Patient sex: M
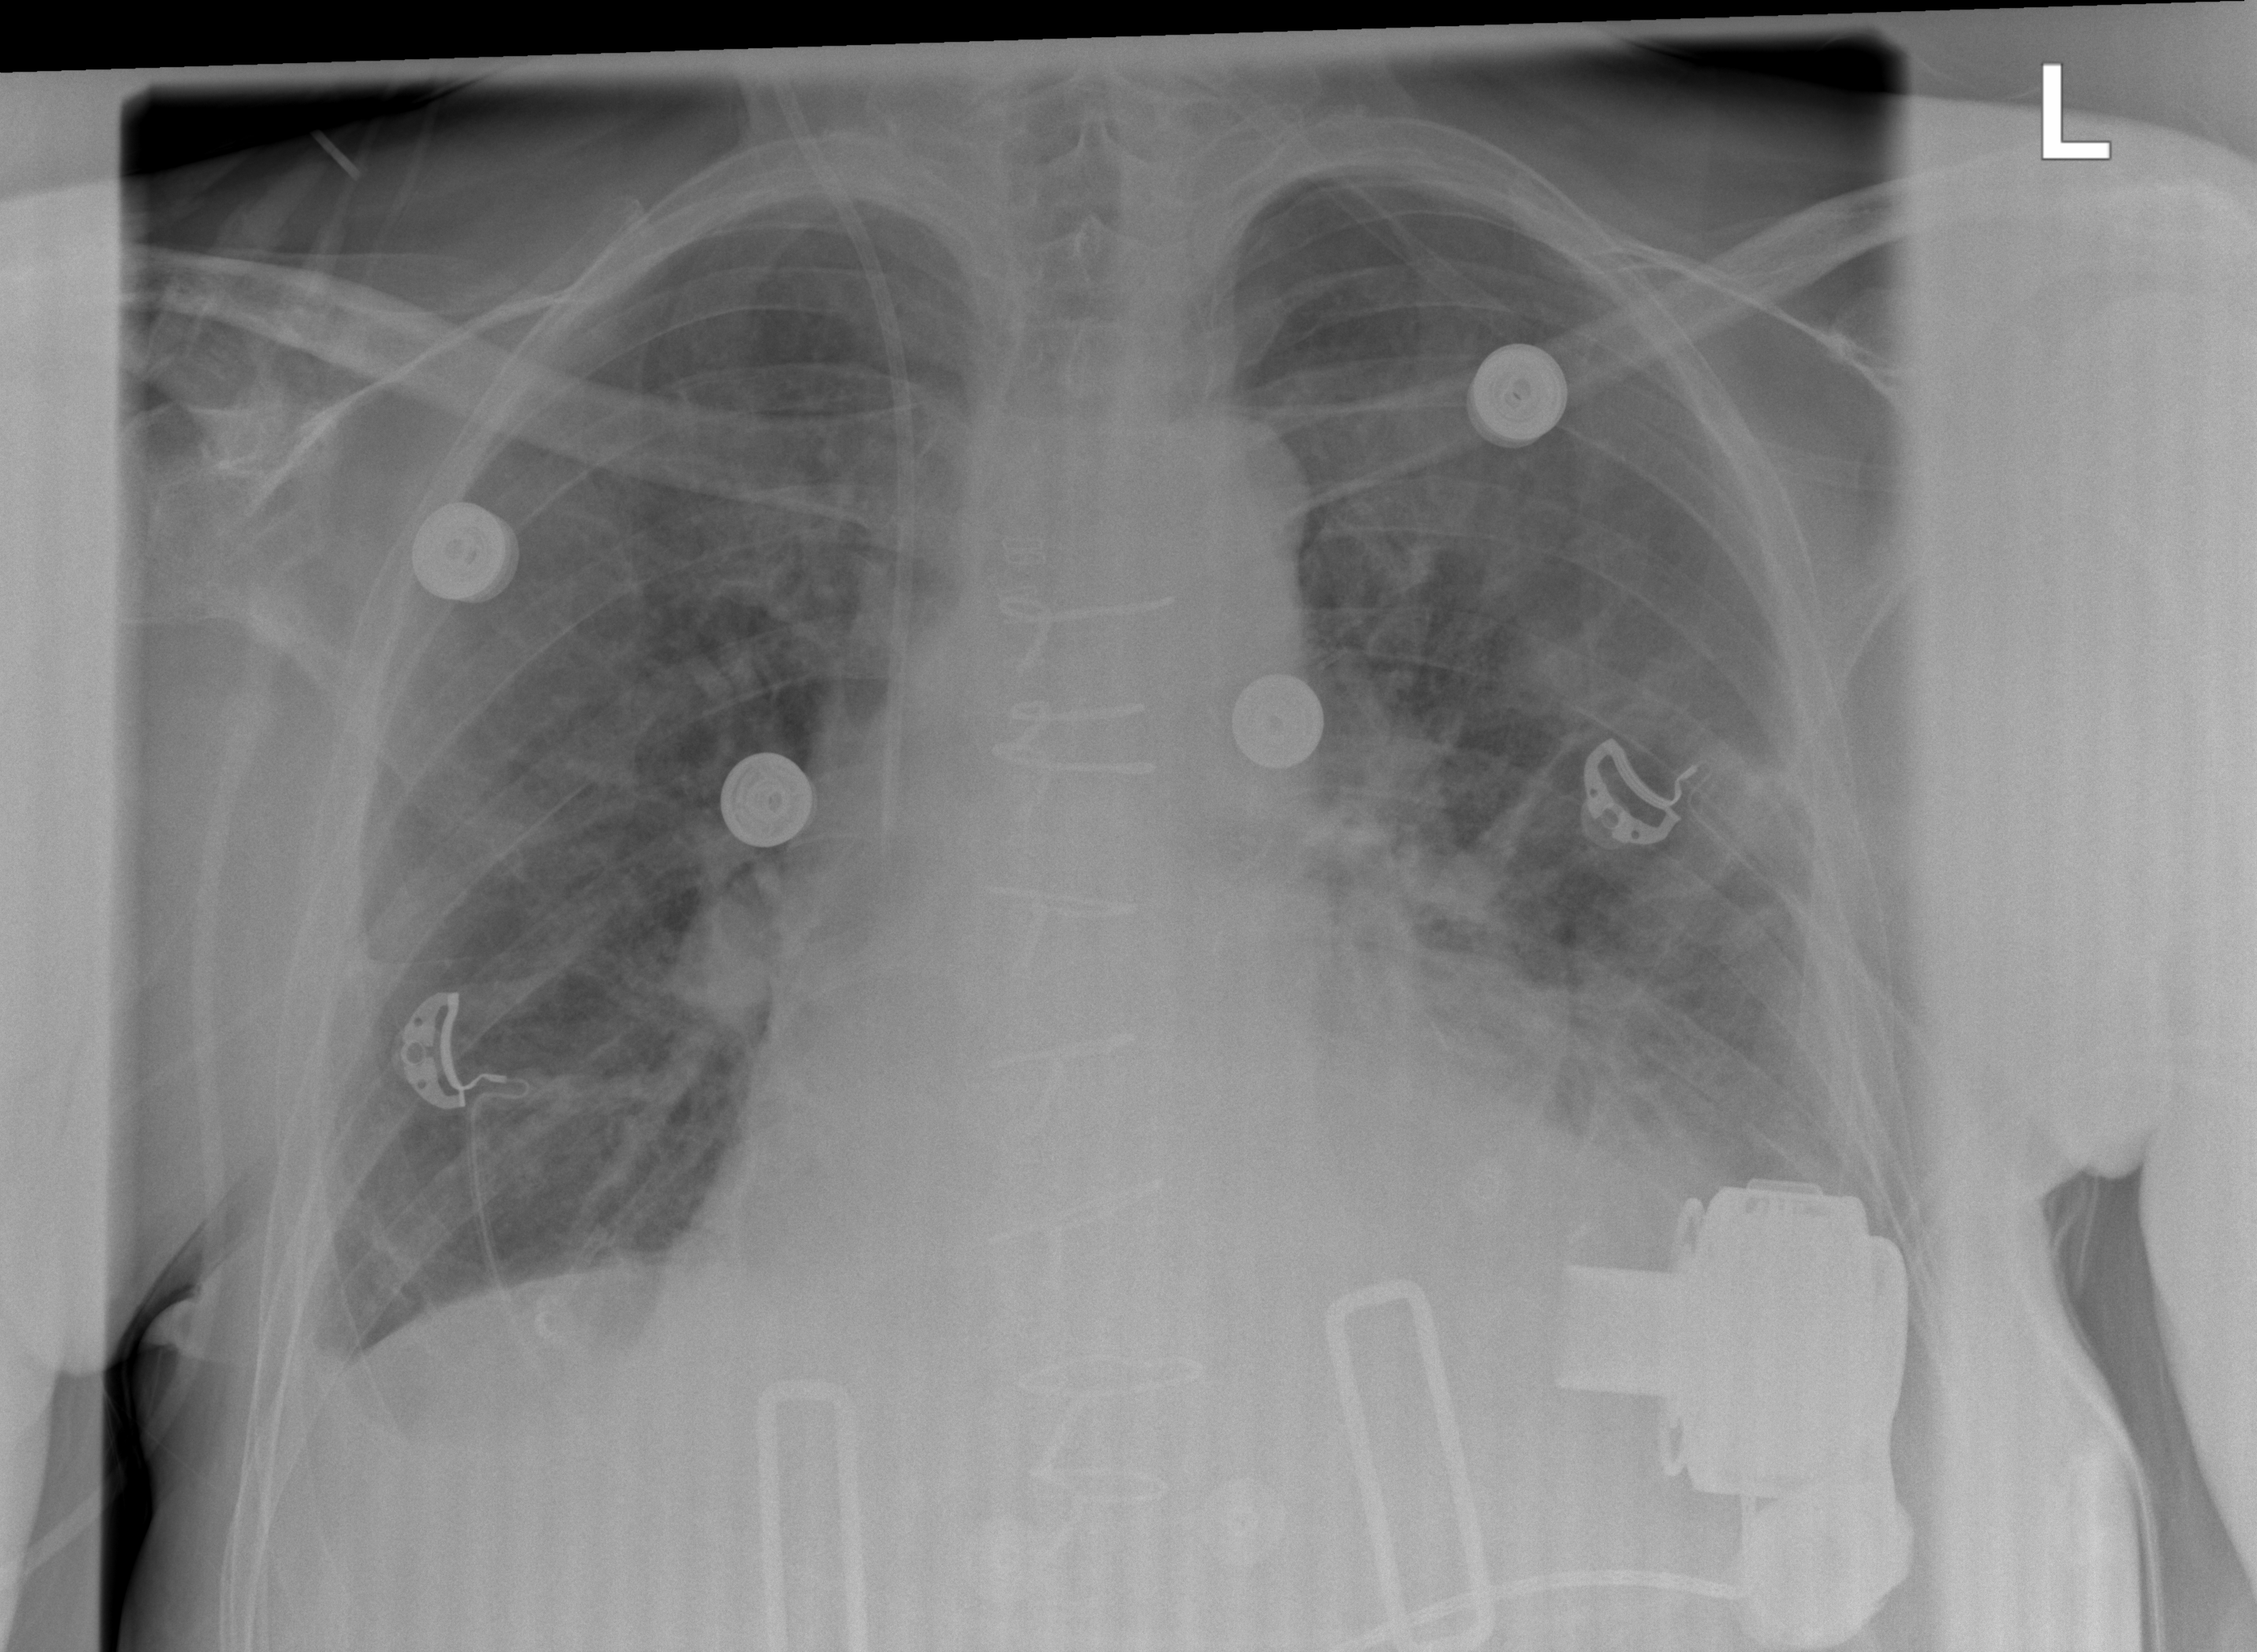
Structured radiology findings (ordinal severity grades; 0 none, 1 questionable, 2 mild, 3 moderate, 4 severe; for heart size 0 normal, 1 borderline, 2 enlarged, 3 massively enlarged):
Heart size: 2
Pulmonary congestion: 3
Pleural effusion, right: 2
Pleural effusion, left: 2
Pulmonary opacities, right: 1
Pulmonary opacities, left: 2
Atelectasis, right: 2
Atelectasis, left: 2